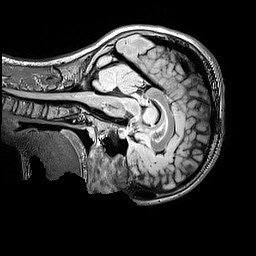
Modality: FLAIR
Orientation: sagittal
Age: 11
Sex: female
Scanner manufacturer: siemens
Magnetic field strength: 3 T
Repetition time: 5 s
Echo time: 0.388 s